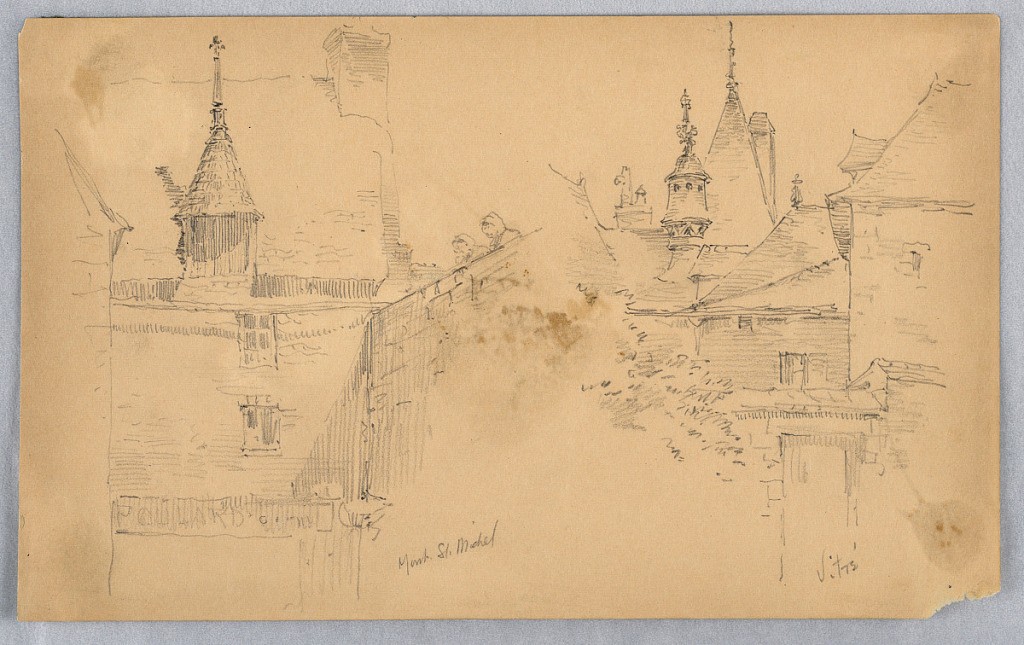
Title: Two Scenes at Mont St. Michel and Vitré
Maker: Arnold William Brunner, American, 1857–1925
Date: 1883
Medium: Graphite on pink paper.
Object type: Drawing
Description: Left, courtyard with wall right, two figures look down, center turret. Right, roof tops.